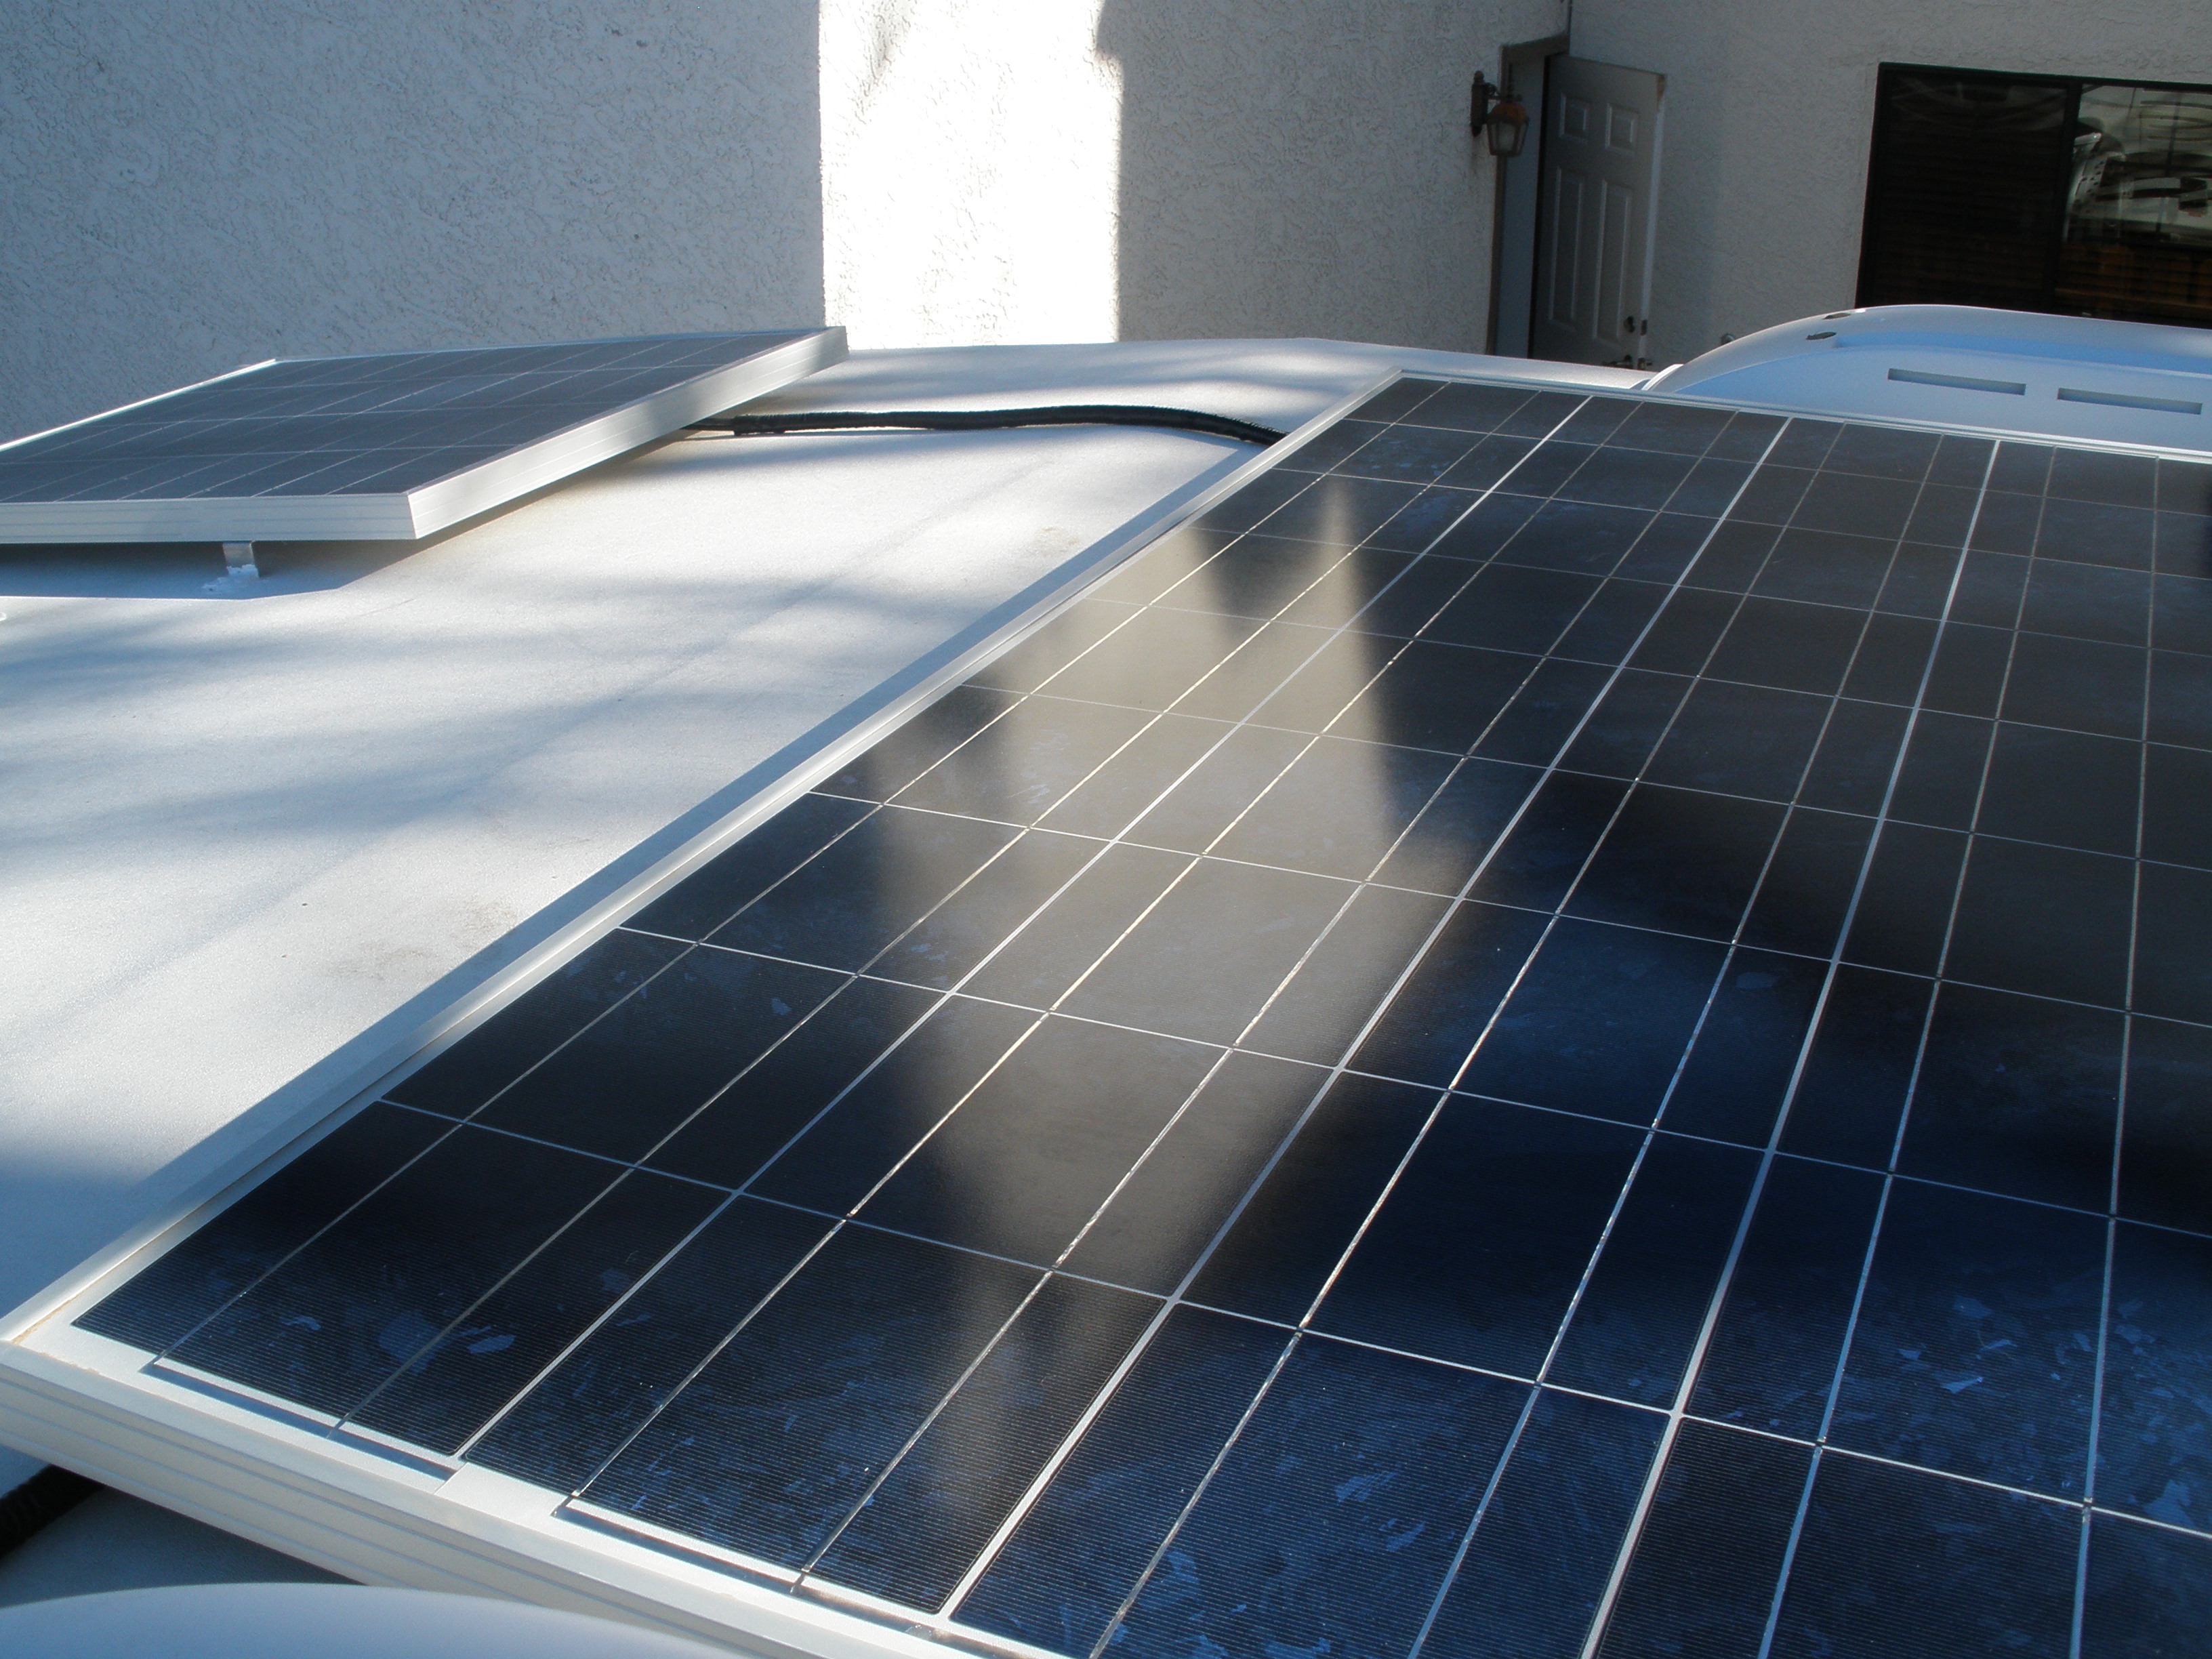
Label: Clean